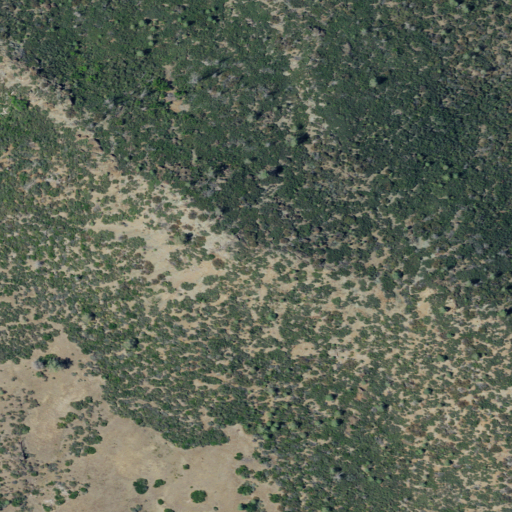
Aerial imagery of mountain in California named Deer Mountain containing grassland and shrub